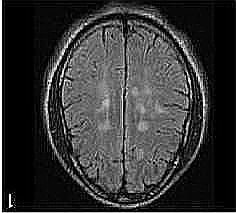
Label: notumor